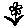
Label: flower